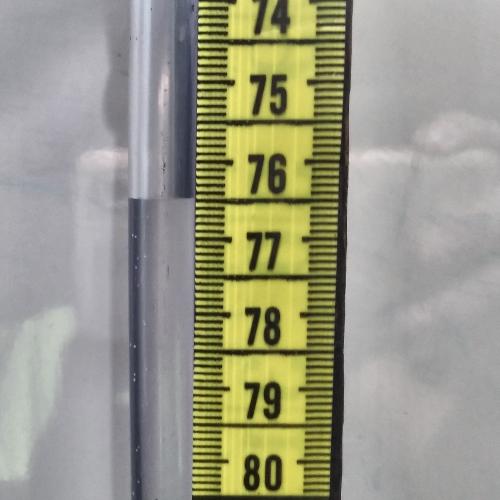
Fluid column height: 76.5 cm